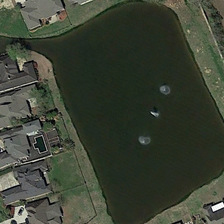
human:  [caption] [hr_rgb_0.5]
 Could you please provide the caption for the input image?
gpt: some buildings are near a rectangular pond .

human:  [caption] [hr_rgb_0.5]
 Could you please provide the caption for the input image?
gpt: some buildings are near a rectangular pond .

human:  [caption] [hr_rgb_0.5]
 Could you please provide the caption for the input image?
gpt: some buildings are near a rectangular pond .

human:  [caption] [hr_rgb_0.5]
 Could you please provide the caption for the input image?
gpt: some buildings are near a rectangular pond .

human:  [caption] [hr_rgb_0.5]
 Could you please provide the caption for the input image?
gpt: some buildings are near a rectangular pond .